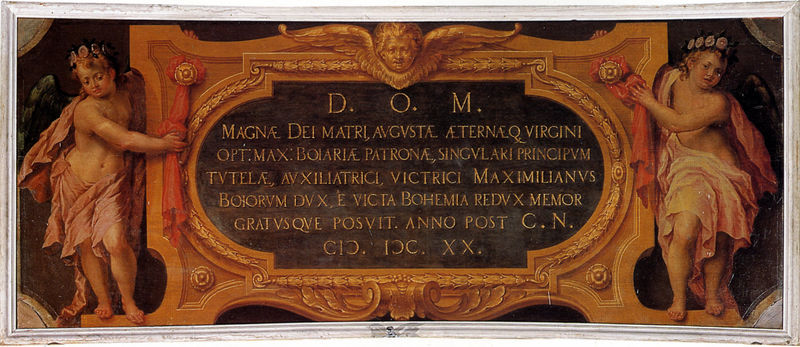
Titel: Stiftungsinschrift von der rückseitigen Predella des ehemaligen Hochaltars
Künstler: Peter Candid
Standort: München
Institution: Frauenkirche
Schlagwörter: dunkel, flügel, gemälde, gott, hand, kopf, lendenschurz, nackt, umhang, weiß, aquarell, grün, ocker, blume, blumen, braun, hell, holz, orange, schmuck, schwarz, rosen, rot, tuch, beige, malerei, blond, wand, arme, band, barock, falten, gesicht, halten, rahmen, tod, hände, kirche, gewand, gold, stoff, tücher, decke, gewänder, kind, girlande, schleifen, krone, renaissance, rosa, kinder, engel, putto, schwung, schärpe, kopfbedeckung, schrift, farben, rand, figuren, tafel, kartusche, detail, inschrift, ziffern, ornamente, nabel, faltenwurf, knie, jahreszahl, foto, barfuss, bayern, münchen, dom, umrahmung, widmung, text, allegorie, kranz, lorbeer, fürst, rom, verziert, knauf, grab, jesus, blattwerk, fresko, golden, emblem, putten, maria, erinnerung, putti, schnitzereien, umrahmt, römisch, grabmal, erklärung, monument, got, frauenkirche, ehrung, aquarelle, andenken, latein, lateinisch, maximilian, regierung, schrifttafel, predella, mahnmal, grabplatte, engelskopf, candid, gescungen, goldramen, konder, eingefaßt, magna, ro, augusta, max von bayern, kirchentafel, sargschmuck, d.o.m.